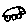
Label: car